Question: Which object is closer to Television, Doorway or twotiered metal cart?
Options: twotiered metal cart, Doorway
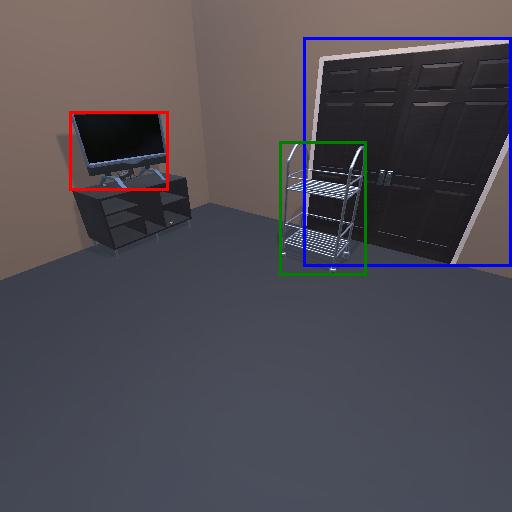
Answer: twotiered metal cart